Field crop: maize
Growth stage: 1
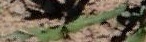
Species: maize